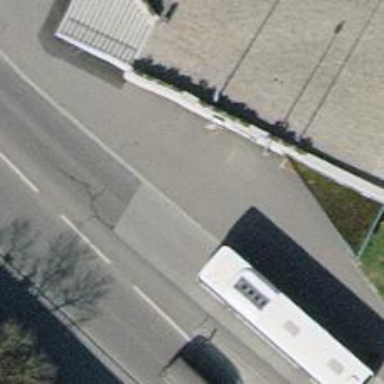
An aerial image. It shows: Bus stop with shelter. It is platform for public transport.